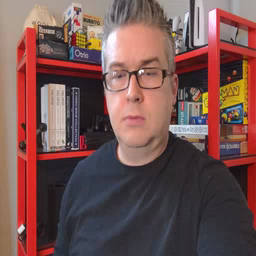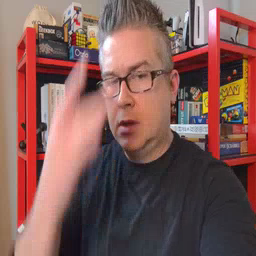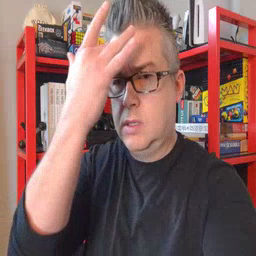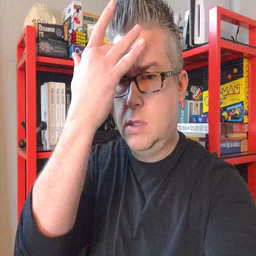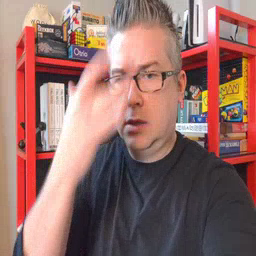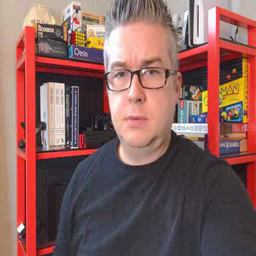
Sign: sick